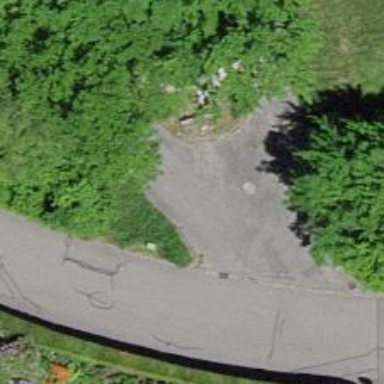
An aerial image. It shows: Bench.